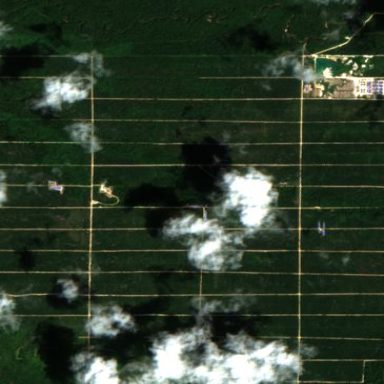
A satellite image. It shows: Orchard filled with oil palms trees.